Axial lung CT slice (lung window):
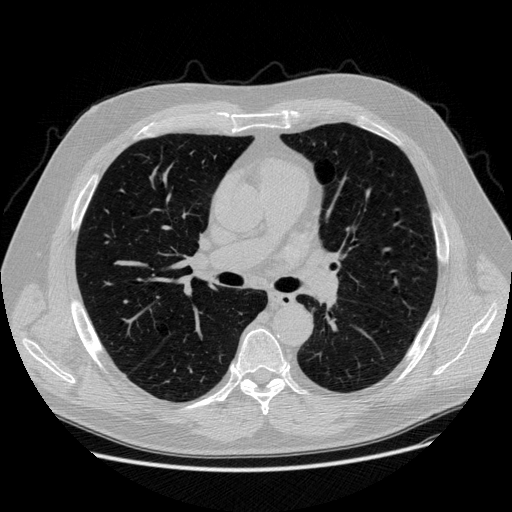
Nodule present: no